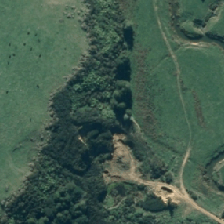
Land cover: grose_broom